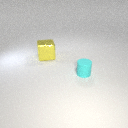
large yellow metal cube to the left of small cyan rubber cylinder